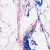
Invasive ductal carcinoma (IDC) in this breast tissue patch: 0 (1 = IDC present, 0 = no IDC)